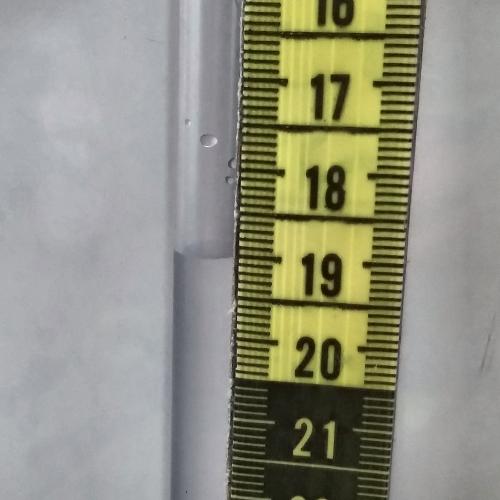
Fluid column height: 19.0 cm